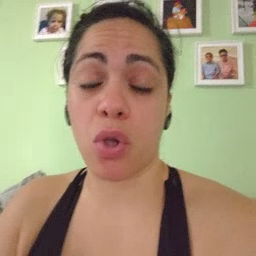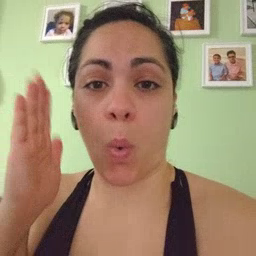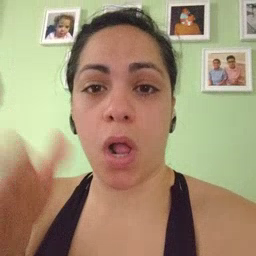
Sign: will